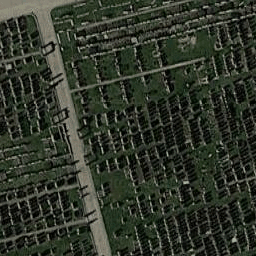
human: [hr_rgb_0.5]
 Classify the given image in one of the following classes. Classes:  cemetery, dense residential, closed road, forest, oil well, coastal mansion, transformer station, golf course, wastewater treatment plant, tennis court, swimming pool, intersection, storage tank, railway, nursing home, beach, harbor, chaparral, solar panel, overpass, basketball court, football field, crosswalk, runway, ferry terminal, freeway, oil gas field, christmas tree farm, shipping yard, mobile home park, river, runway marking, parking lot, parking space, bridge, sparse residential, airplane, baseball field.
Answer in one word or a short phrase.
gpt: cemetery